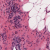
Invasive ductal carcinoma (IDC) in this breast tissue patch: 0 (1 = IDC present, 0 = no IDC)